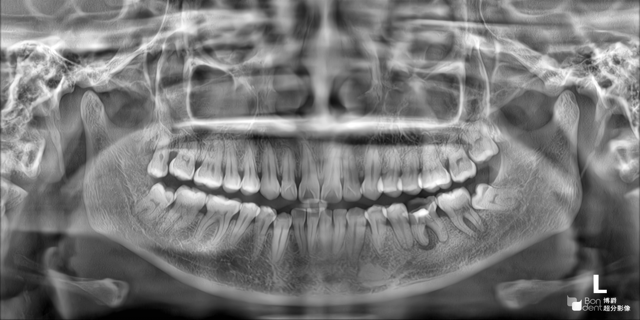
adult